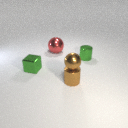
small brown metal cylinder in front of small green metal cube